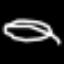
Label: leaf